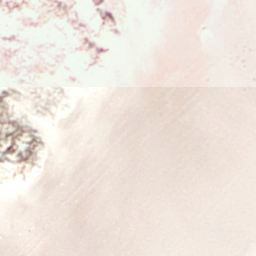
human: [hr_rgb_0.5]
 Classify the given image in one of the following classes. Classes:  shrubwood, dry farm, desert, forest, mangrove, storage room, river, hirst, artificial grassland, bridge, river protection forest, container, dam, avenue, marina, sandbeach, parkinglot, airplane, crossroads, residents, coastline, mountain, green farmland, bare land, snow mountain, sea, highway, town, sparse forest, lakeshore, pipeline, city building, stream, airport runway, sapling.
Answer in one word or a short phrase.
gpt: sandbeach